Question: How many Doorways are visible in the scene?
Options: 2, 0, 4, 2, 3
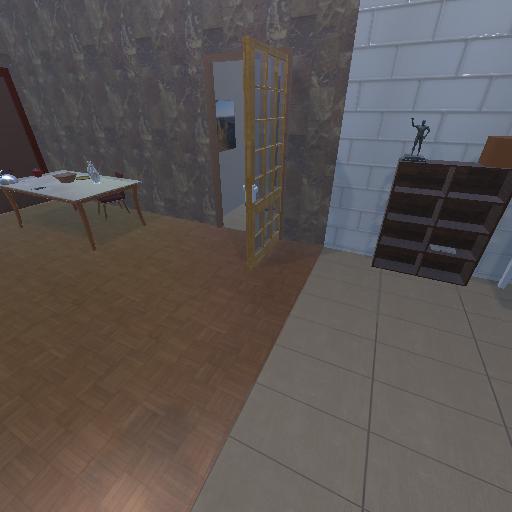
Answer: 2